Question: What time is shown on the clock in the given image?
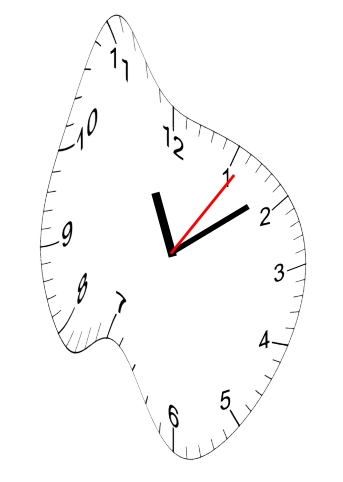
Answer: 11:09:06